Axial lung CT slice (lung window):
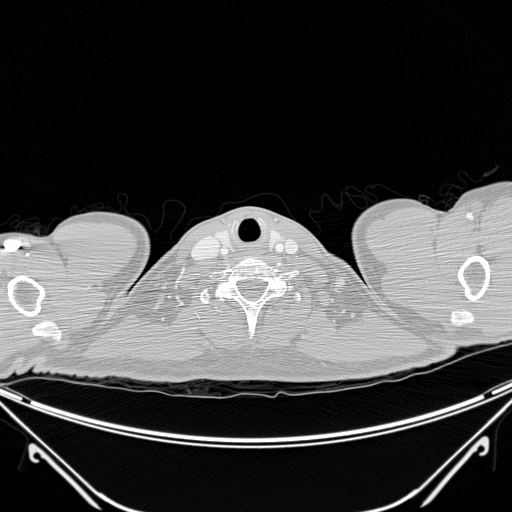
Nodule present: no